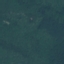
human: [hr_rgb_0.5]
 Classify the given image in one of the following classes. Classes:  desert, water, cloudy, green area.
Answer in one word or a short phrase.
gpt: green area